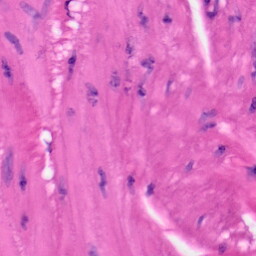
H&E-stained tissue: Skin